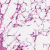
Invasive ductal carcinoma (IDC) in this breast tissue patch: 1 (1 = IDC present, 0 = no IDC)